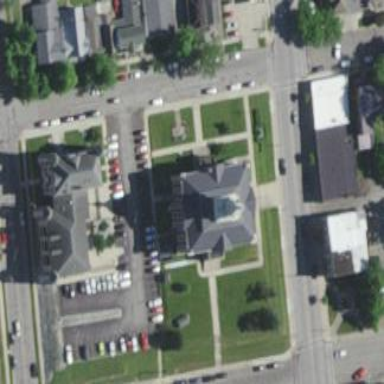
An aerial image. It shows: Historic building.